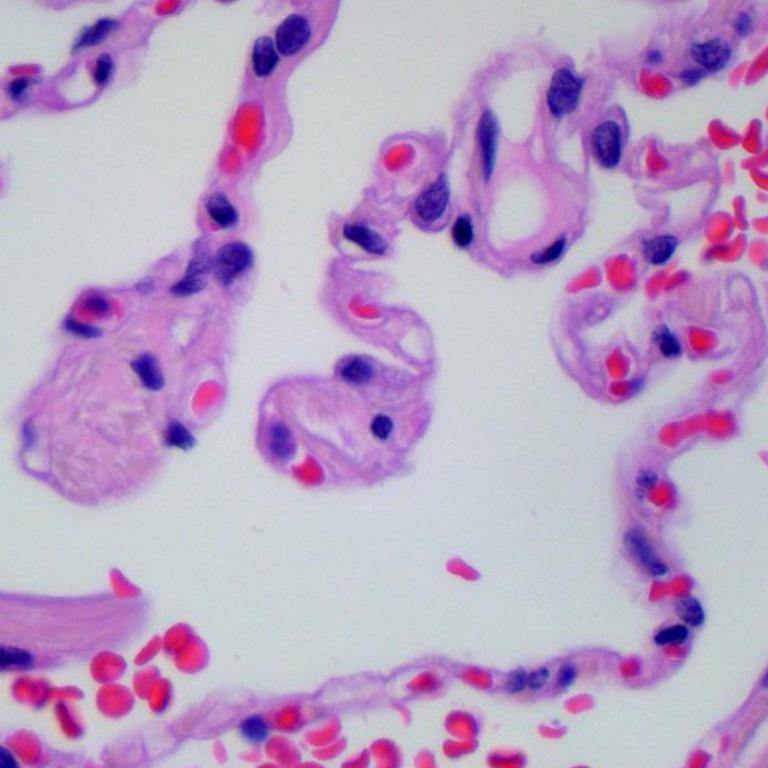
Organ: lung
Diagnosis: benign